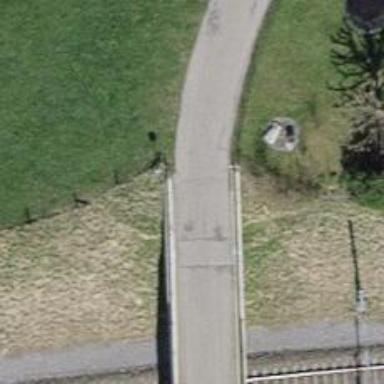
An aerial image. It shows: Paved track with bridge.